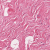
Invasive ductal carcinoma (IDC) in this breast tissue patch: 0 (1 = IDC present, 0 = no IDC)